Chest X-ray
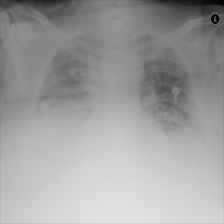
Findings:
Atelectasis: negative
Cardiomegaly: negative
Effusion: negative
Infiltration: negative
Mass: negative
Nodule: negative
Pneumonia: negative
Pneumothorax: negative
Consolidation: negative
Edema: negative
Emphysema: negative
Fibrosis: negative
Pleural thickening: negative
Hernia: negative